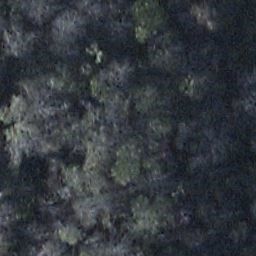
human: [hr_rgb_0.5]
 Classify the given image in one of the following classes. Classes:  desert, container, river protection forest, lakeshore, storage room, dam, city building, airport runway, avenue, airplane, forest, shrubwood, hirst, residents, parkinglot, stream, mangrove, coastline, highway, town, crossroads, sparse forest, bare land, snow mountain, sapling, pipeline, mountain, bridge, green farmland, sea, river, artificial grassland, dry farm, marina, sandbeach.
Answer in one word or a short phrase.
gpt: shrubwood